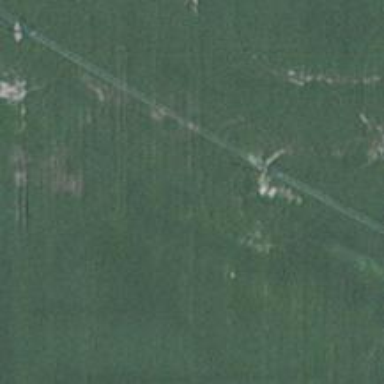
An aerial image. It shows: Abandoned railway.